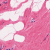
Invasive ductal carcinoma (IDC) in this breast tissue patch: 0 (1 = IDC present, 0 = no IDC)